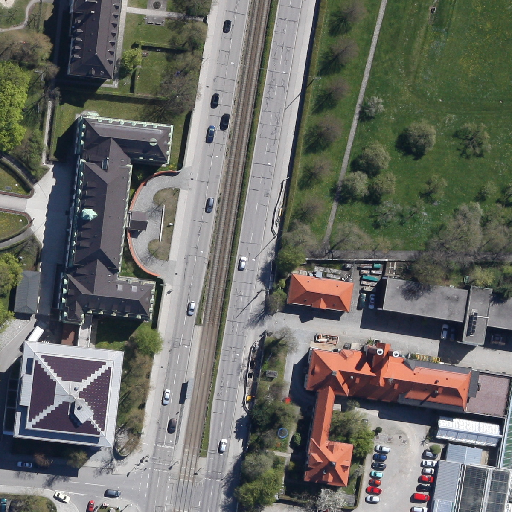
Referring expression: vehicle in the parking area